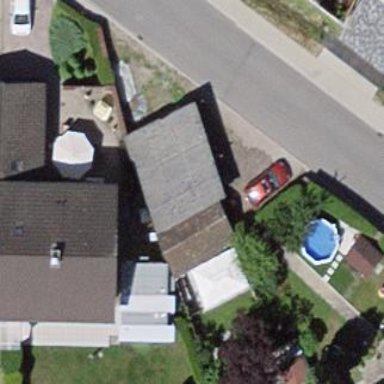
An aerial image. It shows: Group of garages.